Question: For my app, I am trying to put buttons at the bottom of all activities similar to WeChat app as can be seen in below image:

Now one way I thought of is simply adding '<ImageButton>'s at bottom of each activities but I don't think WeChat does that because you can swipe between activities and there is no 'onCreate' triggered, activities are always there that are simply switched when swiped or touched on specific button.
I did research and found out one can use 'split action bar' or even 'ViewFlipper'. Action bar splitting is out of question since button will be moved back to action bar for example in landscape mode since I want to have buttons always appear at bottom like WeChat. Another option I saw was 'Tabbed' interface but I saw with it, it can appear below actionbar unlike WeChat where even actionbar is changed based on activity.
Question: Does anyone know what does WeChat use for this functionality so I can implement the same ?
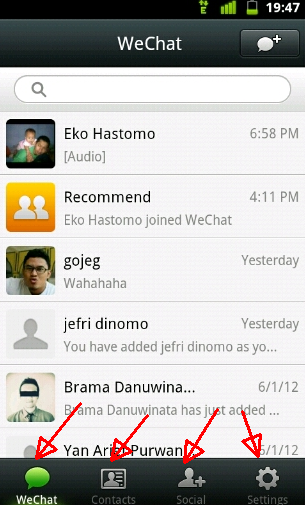
Answer: '''
here is code main class
public class TabSample extends TabActivity {
/** Called when the activity is first created. */
public void onCreate(Bundle savedInstanceState) {
super.onCreate(savedInstanceState);
setContentView(R.layout.main);
setTabs();
}
private void setTabs() {
addTab("Wechat", R.drawable.tab_home, ShowList.class);
addTab("Social", R.drawable.tab_search, UploadVideo.class);
addTab("Contact Us", R.drawable.tab_home, Contactus.class);
addTab("Setting", R.drawable.tab_search, DoNotDo.class);
}
private void addTab(String labelId, int drawableId, Class<?> c) {
TabHost tabHost = getTabHost();
Intent intent = new Intent(this, c);
TabHost.TabSpec spec = tabHost.newTabSpec("tab" + labelId);
View tabIndicator = LayoutInflater.from(this).inflate(
R.layout.tab_indicator, getTabWidget(), false);
TextView title = (TextView) tabIndicator.findViewById(R.id.title);
title.setText(labelId);
ImageView icon = (ImageView) tabIndicator.findViewById(R.id.icon);
icon.setImageResource(drawableId);
spec.setIndicator(tabIndicator);
spec.setContent(intent);
tabHost.addTab(spec);
}
}
here is xml
<?xml version="1.0" encoding="utf-8"?>
<TabHost xmlns:android="http://schemas.android.com/apk/res/android"
android:id="@android:id/tabhost"
android:layout_width="fill_parent"
android:background="#ffffff"
android:layout_height="fill_parent" >
<LinearLayout
android:layout_width="fill_parent"
android:layout_height="fill_parent"
android:orientation="vertical" >
<FrameLayout
android:id="@android:id/tabcontent"
android:layout_width="fill_parent"
android:layout_height="0dip"
android:layout_weight="1" />
<TabWidget
android:id="@android:id/tabs"
android:layout_width="fill_parent"
android:layout_height="wrap_content"
android:layout_marginBottom="2dp"
android:layout_weight="0" />
</LinearLayout>
</TabHost>
'''